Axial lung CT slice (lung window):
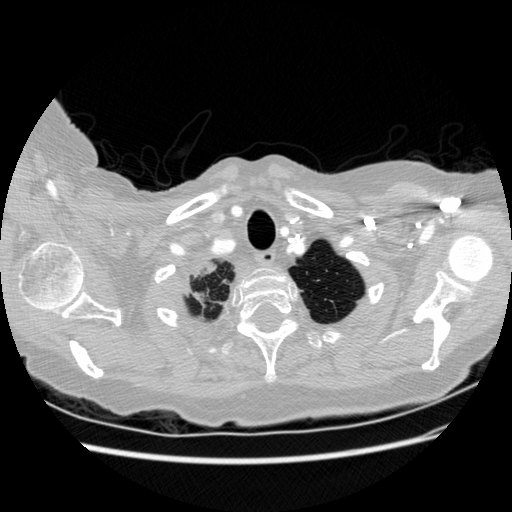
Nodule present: no